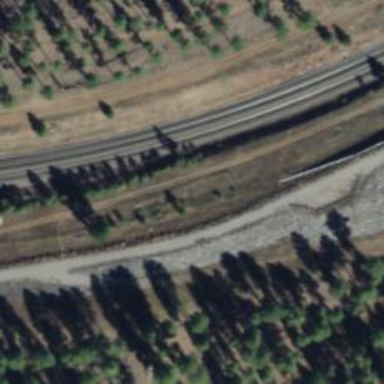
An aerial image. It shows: Track with grade2 tracktype and embankment.